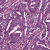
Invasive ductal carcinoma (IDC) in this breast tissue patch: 1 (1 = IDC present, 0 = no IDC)